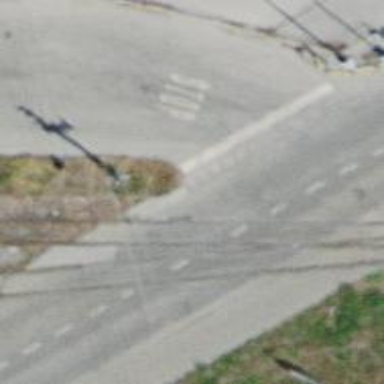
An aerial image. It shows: Railway level crossing.